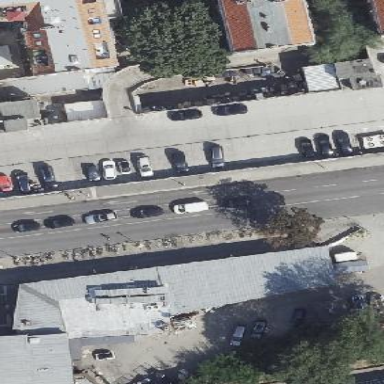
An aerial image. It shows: Rooftop parking area.